Field crop: maize
Growth stage: 2
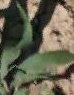
Species: maize